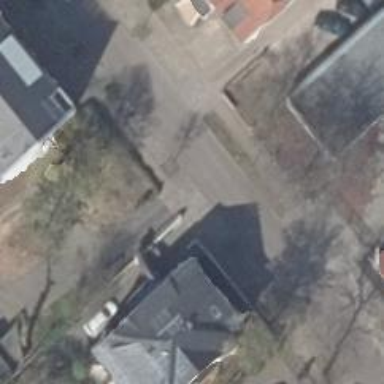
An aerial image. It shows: Sidewalk along the footway.